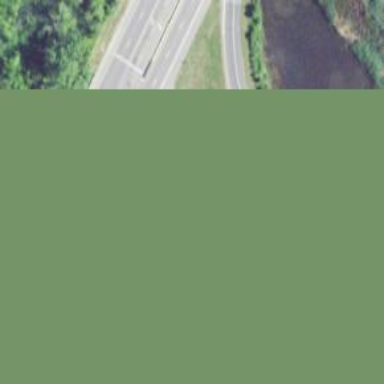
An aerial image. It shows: Trunk link highway.